Question: how can I achieve this effect with CSS:

Do I need a smaller Div with a margin and a border or is this somehow possible using box-shadow
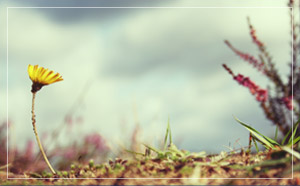
Answer: You just need a single element with :before or :after all is up to you
the Demo : <URL>
the markup:
'''
<figure></figure>
'''

the style
'''
figure{
width:200px;
height: 180px;
position:relative;
background-image:url(http://24.media.tumblr.com/tumblr_m2scelXYGA1qbmtexo1_500.jpg);
background-size:cover;
background-position:50%;
}
figure:before{
content:'';
position: absolute;
left: 2%;
top: 2%;
width: 95%;
height: 95%;
border: 1px solid white;
}
'''